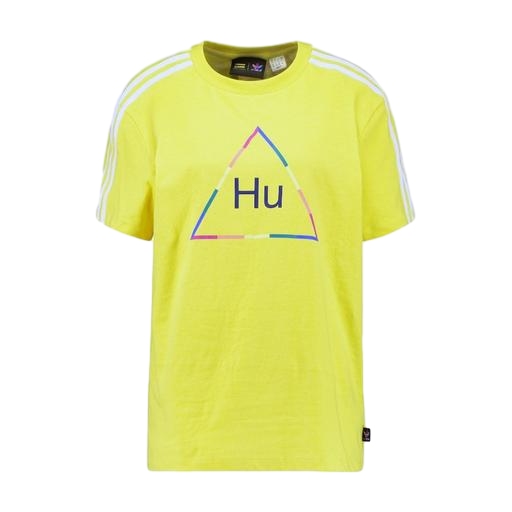
yellow graphic tee, hike tee, th shirt, white background